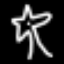
Label: palm tree